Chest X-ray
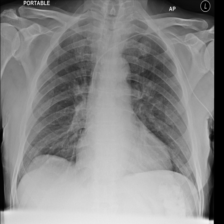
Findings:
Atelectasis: negative
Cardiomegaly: negative
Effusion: negative
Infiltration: negative
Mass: negative
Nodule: negative
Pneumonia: negative
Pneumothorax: negative
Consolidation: negative
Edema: negative
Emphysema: negative
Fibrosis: negative
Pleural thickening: negative
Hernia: negative